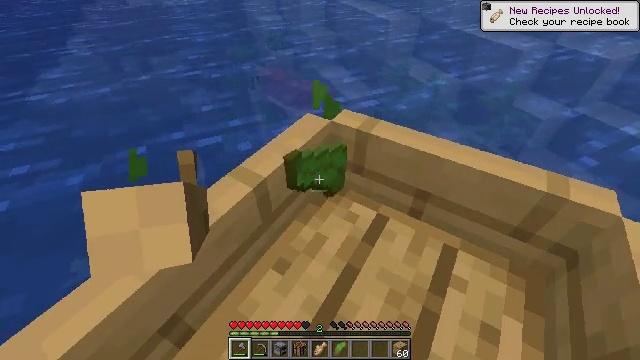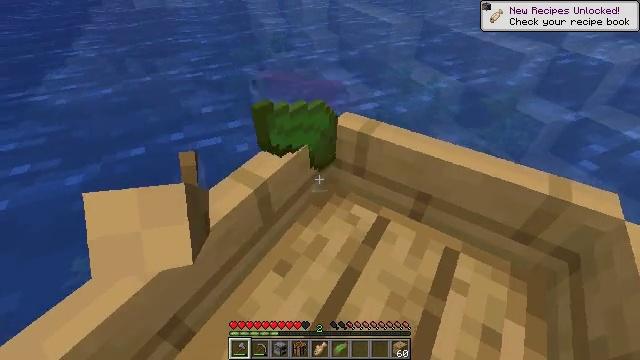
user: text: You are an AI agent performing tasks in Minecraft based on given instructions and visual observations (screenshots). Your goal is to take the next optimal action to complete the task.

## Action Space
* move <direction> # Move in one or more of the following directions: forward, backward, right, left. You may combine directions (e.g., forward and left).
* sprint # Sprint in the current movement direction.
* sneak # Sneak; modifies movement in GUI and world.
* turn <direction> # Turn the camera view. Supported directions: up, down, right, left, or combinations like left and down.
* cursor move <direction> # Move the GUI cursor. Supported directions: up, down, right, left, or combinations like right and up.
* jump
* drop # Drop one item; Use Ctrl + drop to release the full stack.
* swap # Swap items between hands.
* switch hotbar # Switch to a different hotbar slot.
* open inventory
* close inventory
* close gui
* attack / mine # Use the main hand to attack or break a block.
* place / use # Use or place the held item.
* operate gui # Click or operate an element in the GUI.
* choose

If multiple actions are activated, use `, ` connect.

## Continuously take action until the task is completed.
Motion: motion action
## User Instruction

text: Gather kelp growing in the sea.
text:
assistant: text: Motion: no_op
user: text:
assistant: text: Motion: no_op